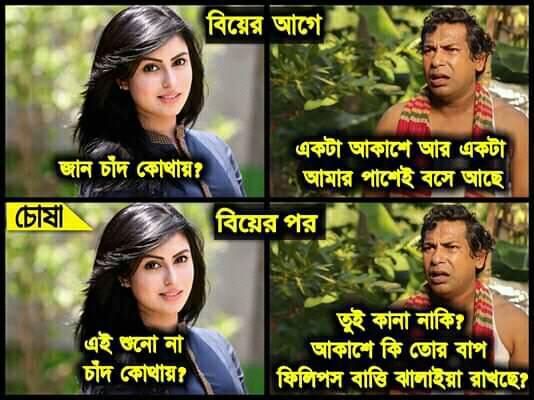
Caption: বিয়ের আগে জান চাঁদ কোথায় ?   একটা আকাশে আর একটা আমার পাশেই বসে আছে    বিয়ের পর    এই শুনো না চাঁদ কোথায় ?  তুই কানা নাকি ?  আকাশে কি তোর বাপ ফিলিপস বাত্তি ঝালাইয়া রাখছে ?
Label: hate